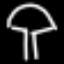
Label: mushroom